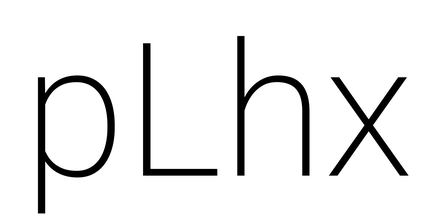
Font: Roboto_ExtraLight